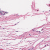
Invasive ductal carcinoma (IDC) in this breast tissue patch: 0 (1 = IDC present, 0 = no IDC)